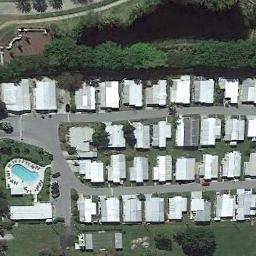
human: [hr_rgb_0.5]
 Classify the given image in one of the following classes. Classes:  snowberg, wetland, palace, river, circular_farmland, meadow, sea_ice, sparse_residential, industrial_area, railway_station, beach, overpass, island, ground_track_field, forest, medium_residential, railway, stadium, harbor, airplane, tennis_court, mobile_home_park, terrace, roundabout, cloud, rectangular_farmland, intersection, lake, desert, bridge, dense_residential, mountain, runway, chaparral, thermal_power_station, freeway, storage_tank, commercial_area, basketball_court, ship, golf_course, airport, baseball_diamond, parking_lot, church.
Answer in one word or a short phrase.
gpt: mobile_home_park